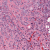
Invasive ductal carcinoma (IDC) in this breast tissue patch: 1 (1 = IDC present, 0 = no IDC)